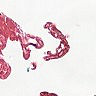
Metastatic tissue present: no